Question: I made a filtered listview, however it shows two search boxes:

My Code:
HTML
'''
<div data-role="page" id="searchevents">
<div data-role="header">
<h1>Search</h1>
</div>
<div data-role="content">
<ul id='searchlist' data-role="listview" data-inset="true" data-filter="true" data-filter-placeholder="Search by club or event name..."></ul>
</div>
</div>
'''
JS
'''
$( document ).on( "pageinit", "#searchevents", function() {
$( "#searchlist" ).on( "listviewbeforefilter", function ( e, data ) {
var $ul = $( this ),
$input = $( data.input ),
value = $input.val(),
html = "";
$ul.html( "" );
if ( value && value.length > 2 ) {
$ul.html( "<li><div class='ui-loader'><span class='ui-icon ui-icon-loading'></span></div></li>" );
$ul.listview( "refresh" );
$.ajax({
url: "http://gd.geobytes.com/AutoCompleteCity",
dataType: "jsonp",
crossDomain: true,
data: {
q: $input.val()
}
})
.then( function ( response ) {
$.each( response, function ( i, val ) {
html += "<li>" + val + "</li>";
});
$ul.html( html );
$ul.listview( "refresh" );
$ul.trigger( "updatelayout");
});
}
});
});
'''
If I take out the from the HTML code (above), both search boxes go away, so I know it is coming from the same one line source. How do I fix this?
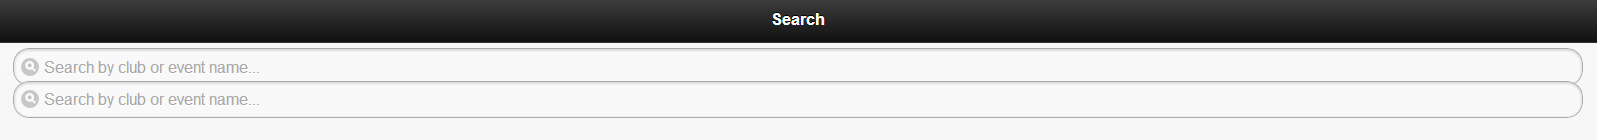
Answer: Try adding 'alert('')''s to various parts of your code, for example, within the '$.each' section, to determine where the duplication is happening. You can expect the alert to be triggered twice in the problematic area, possibly back-to-back, or once during two separate iterations. Then, once you figure out what section is causing the duplication, you can determine which event is responsible and modify your code accordingly.